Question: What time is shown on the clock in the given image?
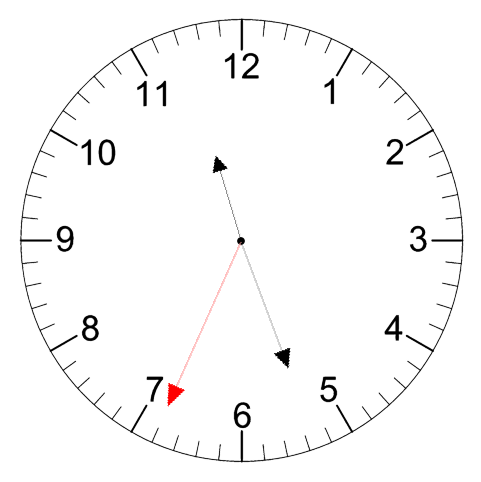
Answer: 11:26:34